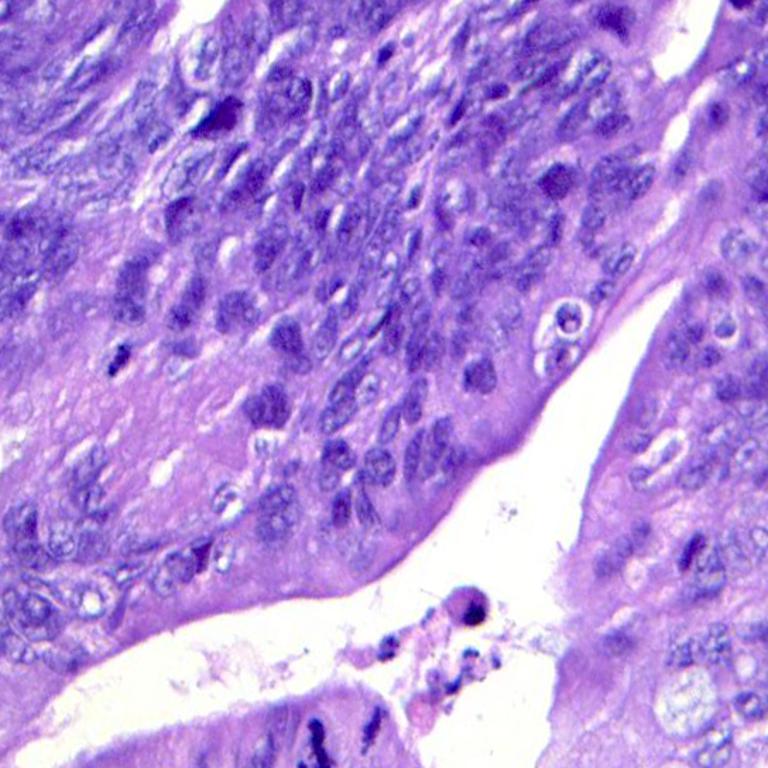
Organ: colon
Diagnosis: adenocarcinomas